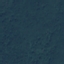
Land use / land cover class: Forest